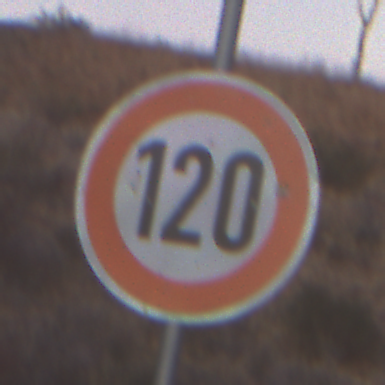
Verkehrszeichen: Geschwindigkeit120
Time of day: SunriseSunset
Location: Outdoor (Suburban)
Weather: PartlyCloudy
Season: NotSpecified
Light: Natural